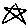
Label: star